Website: apple
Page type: address-validator
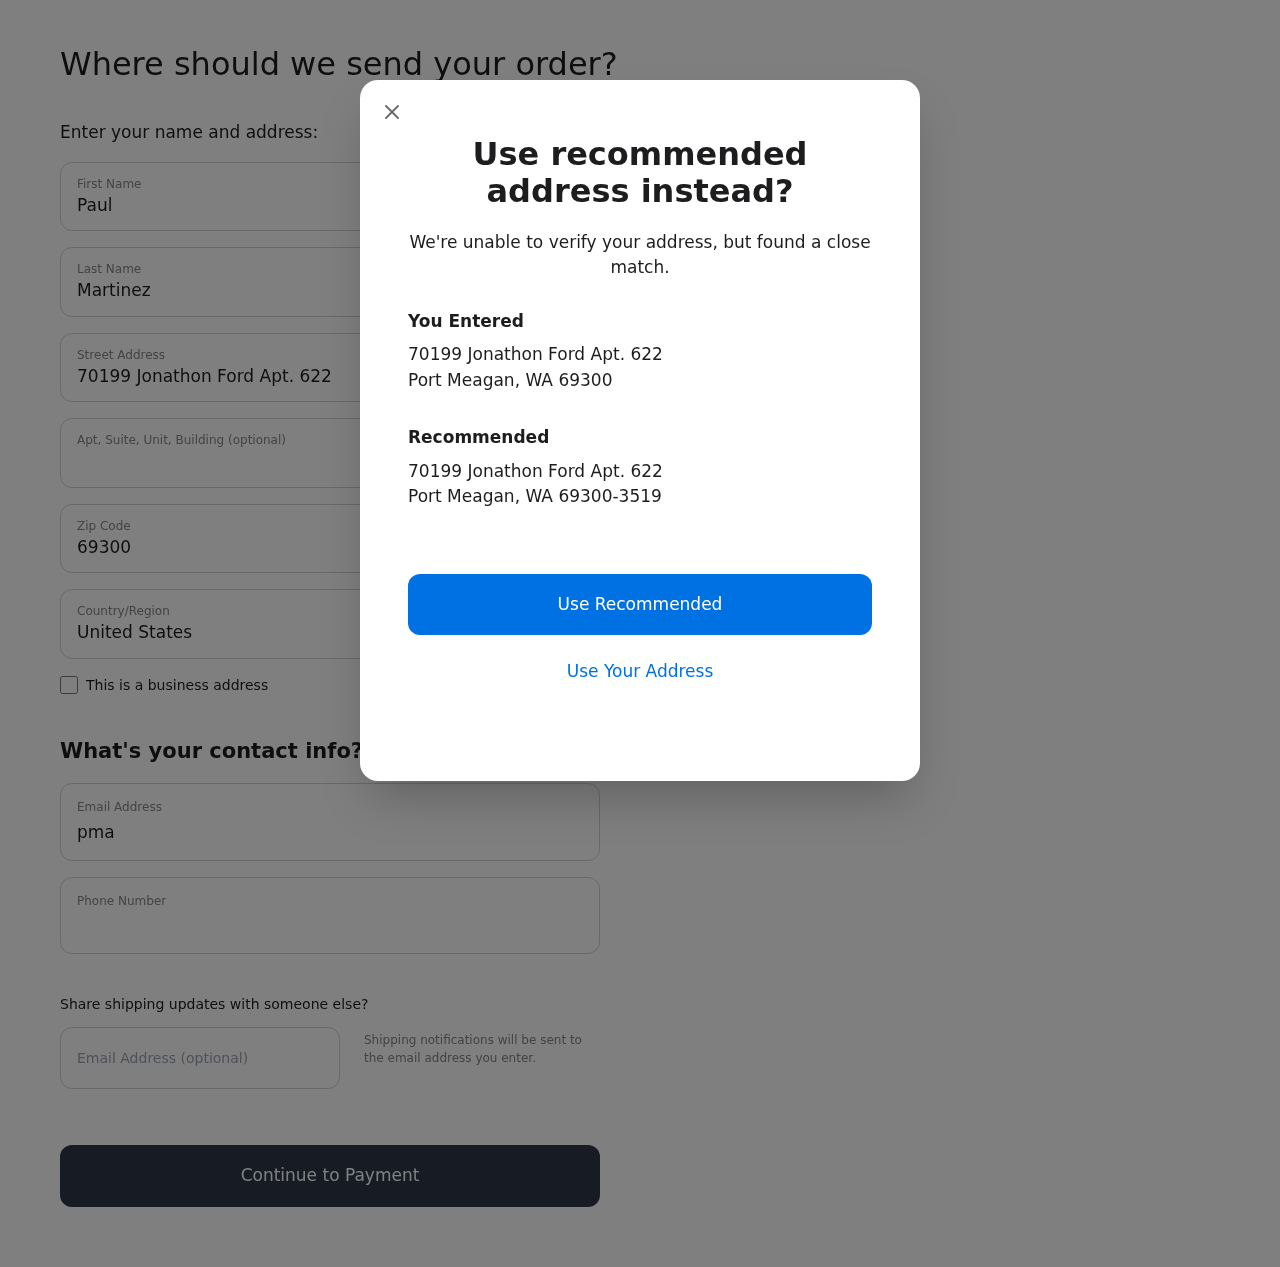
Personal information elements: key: PII_CITY
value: Port Meagan
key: PII_COUNTRY
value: United States
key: PII_EMAIL
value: pmartinez@yahoo.com
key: PII_FIRSTNAME
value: Paul
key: PII_GIFT_EMAIL
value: robert.velazquez@hotmail.com
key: PII_LASTNAME
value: Martinez
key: PII_PHONE
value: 2356279789
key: PII_POSTCODE
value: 69300
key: PII_POSTCODE_FULL
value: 69300-3519
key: PII_STATE_ABBR
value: WA
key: PII_STREET
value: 70199 Jonathon Ford Apt. 622
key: PII_CITY2
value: Port Meagan
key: PII_STATE_ABBR2
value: WA